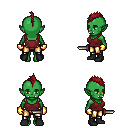
a pixel art fantasy rpg character, female body template, orc, green skin, maroon pirate shirt, gold greaves, brunette mohawk hairstyle, gold gloves, black shoes, dagger, four views (front, back, left, right), 2x2 character sprite sheet, small pixel art, hard edges, no anti-aliasing